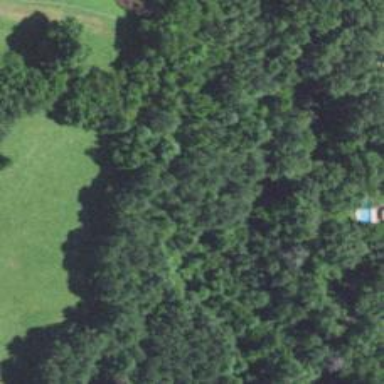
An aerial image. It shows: Mixed woodland area with variety of leaf types and cycles.